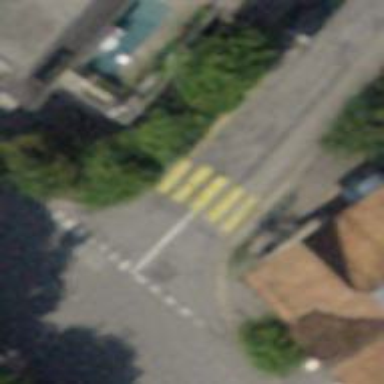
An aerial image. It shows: Marked road crossing.